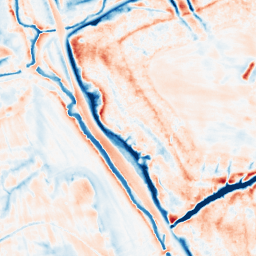
Category: multiscale
Decomposition family: dog_multiscale
Decomposition parameters: sigma_ratio: 1.6
n_scales: 5
base_sigma: 0.5
Upsampling method: sinc_blackman
Upsampling parameters: scale: 4
kernel_size: 16
Upsampling scale: 4